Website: walmart
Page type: payment
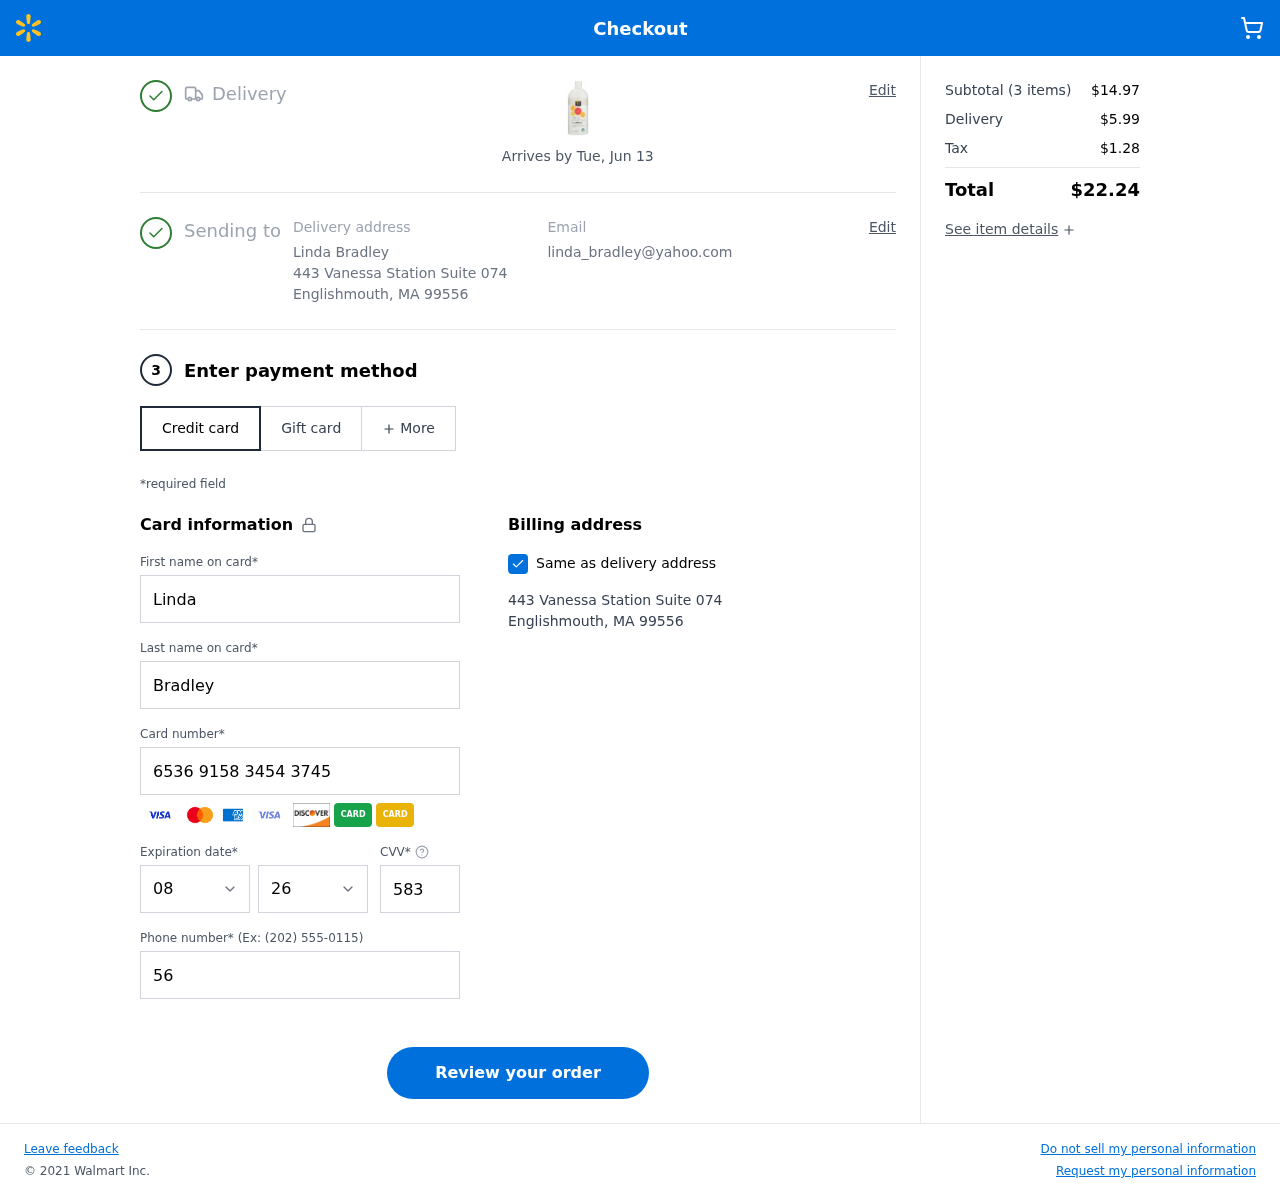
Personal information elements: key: PII_CARD_CVV
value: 583
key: PII_CARD_EXPIRY_MONTH
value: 08
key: PII_CARD_EXPIRY_YEAR
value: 26
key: PII_CARD_NUMBER
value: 6536 9158 3454 3745
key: PII_CITY
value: Englishmouth
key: PII_EMAIL
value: linda_bradley@yahoo.com
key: PII_FIRSTNAME
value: Linda
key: PII_FULLNAME
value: Linda Bradley
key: PII_LASTNAME
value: Bradley
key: PII_PHONE
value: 5607787834
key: PII_POSTCODE
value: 99556
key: PII_STATE_ABBR
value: MA
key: PII_STREET
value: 443 Vanessa Station Suite 074
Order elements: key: ORDER_DELIVERY_DATE
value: Arrives by Tue, Jun 13
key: ORDER_NUM_ITEMS
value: (3 items)
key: ORDER_SUBTOTAL
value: $14.97
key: ORDER_SHIPPING_COST
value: $5.99
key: ORDER_TAX
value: $1.28
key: ORDER_TOTAL
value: $22.24